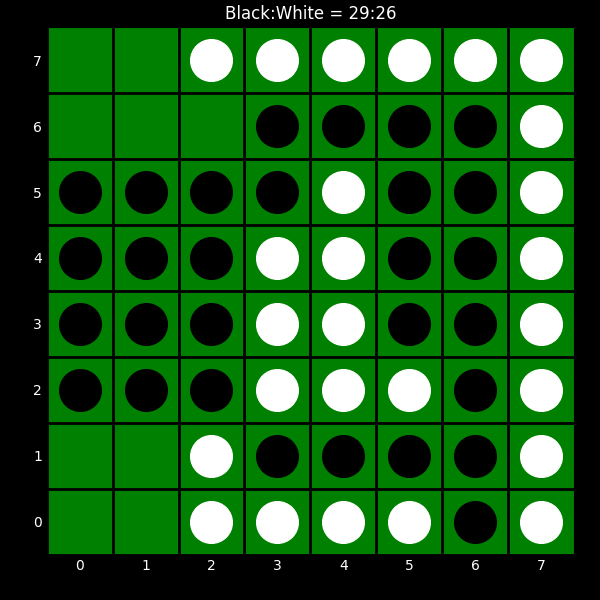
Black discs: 29
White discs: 26